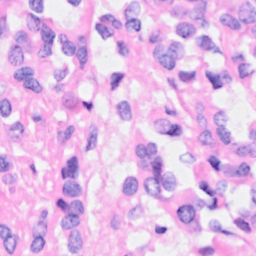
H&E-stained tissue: Breast